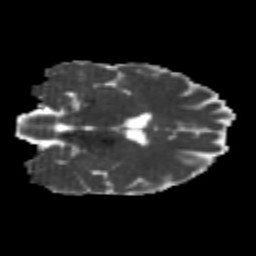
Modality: MD
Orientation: coronal
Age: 22
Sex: female
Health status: healthy
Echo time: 0.074 s